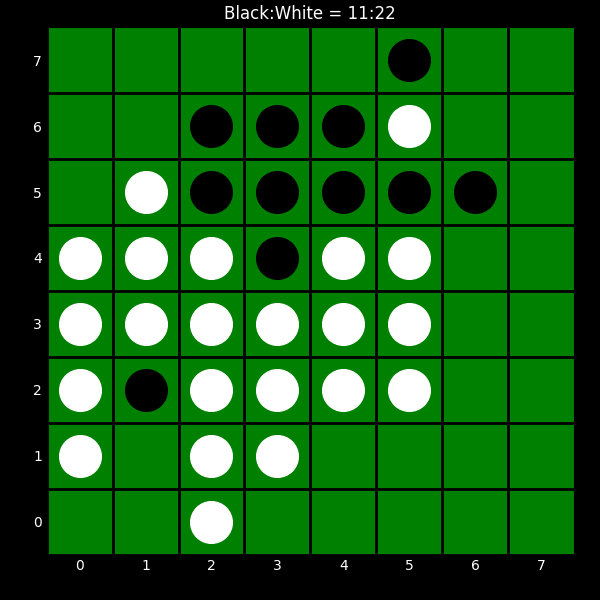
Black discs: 11
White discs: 22